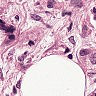
Metastatic tissue present: yes